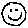
Label: smiley face